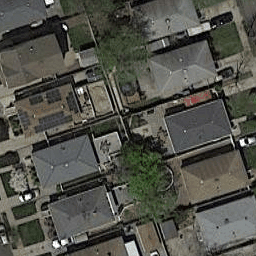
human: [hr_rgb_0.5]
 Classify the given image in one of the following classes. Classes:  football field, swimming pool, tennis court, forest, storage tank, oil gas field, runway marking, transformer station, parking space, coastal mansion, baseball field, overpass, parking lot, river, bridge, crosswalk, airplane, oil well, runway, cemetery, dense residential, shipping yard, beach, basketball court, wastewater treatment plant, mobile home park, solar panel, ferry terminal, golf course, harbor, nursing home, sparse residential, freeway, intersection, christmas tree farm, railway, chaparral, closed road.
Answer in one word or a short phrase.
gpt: dense residential